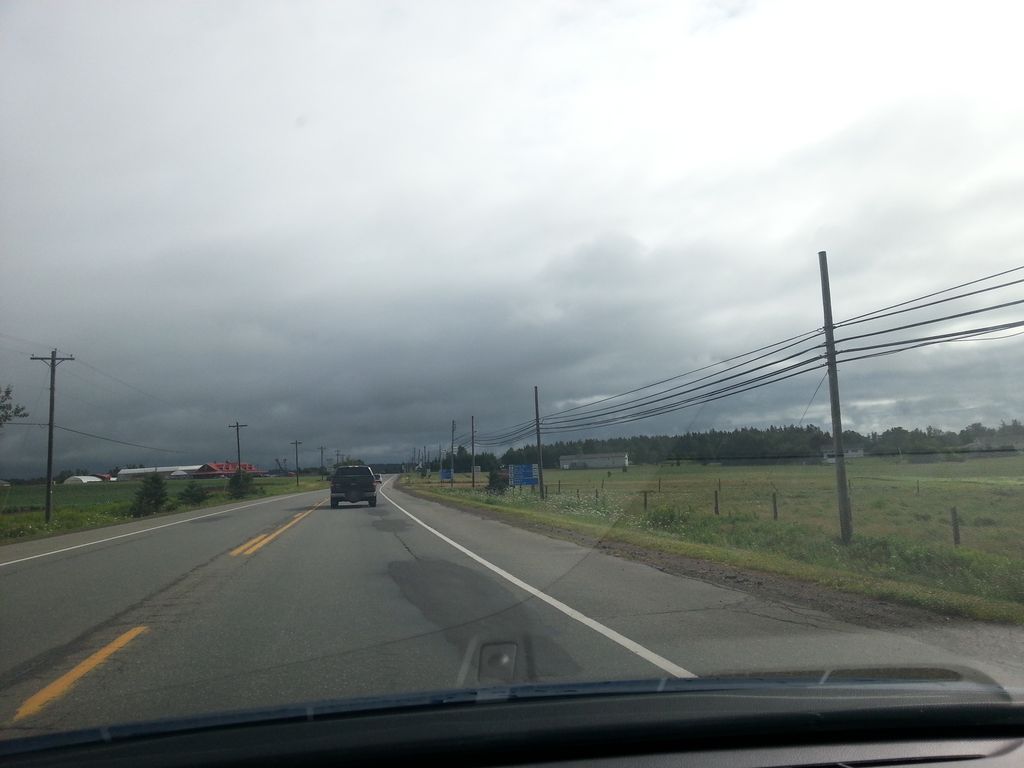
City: charlottetown